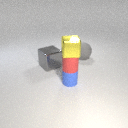
small yellow metal cube above small blue rubber cylinder